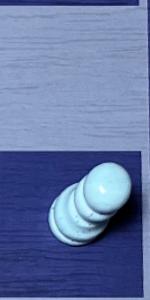
Label: Pawn_White